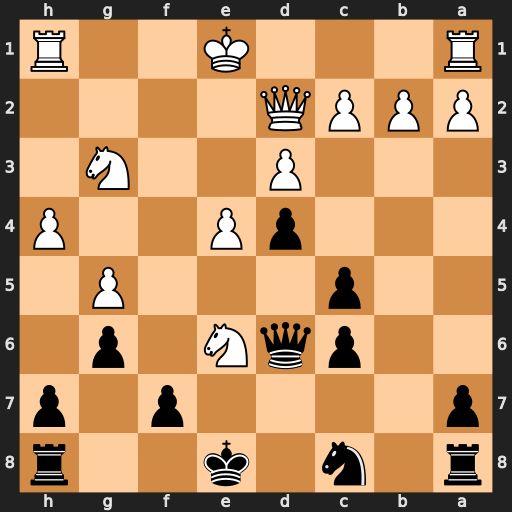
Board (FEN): r1n1k2r/p4p1p/2pqN1p1/2p3P1/3pP2P/3P2N1/PPPQ4/R3K2R
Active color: b
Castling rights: KQkq
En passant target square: -
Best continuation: Qxg3+ Qf2 Qxf2+ Kxf2 fxe6